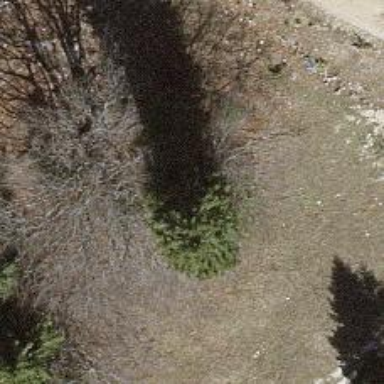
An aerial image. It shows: Single tag "natural: tree."